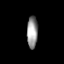
Tissue: prostate
Cell type: Epithelial cells
Senescence score: 0.3583
Nuclear area (px): 339
Mean DAPI intensity: 150.537